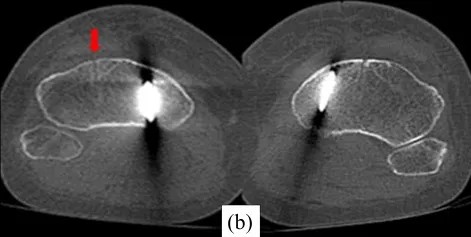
Immediately postoperative radiography and computed tomography (CT). . (b) Postoperative CT shows the level of a pinhole. . The red arrows show the place of the pin. The pin was placed outside the tibial mechanical axis.
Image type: radiology (ct)